Interaction volume radius: 10 \u00c5
Interaction volume height: 10 \u00c5
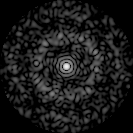
Disorder parameter: 0.8552